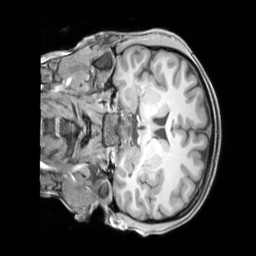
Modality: T1w
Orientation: coronal
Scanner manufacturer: siemens
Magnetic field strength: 3 T
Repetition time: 2.3 s
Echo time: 0.00226 s